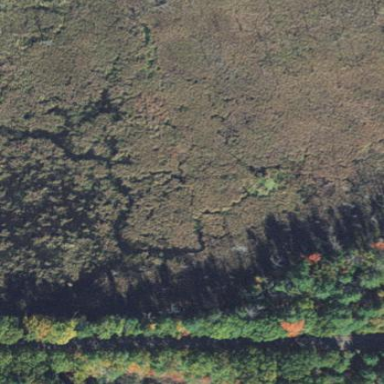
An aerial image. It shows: Marsh wetland with shrub swamp vegetation.